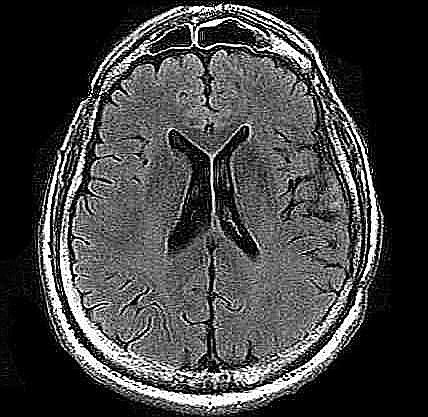
Label: notumor